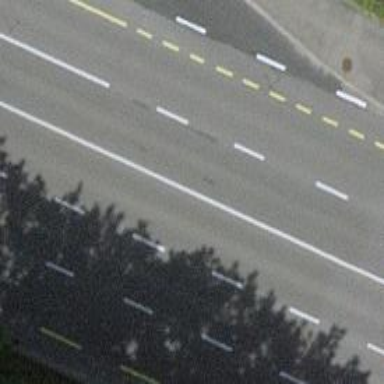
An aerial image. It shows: Secondary road with asphalt surface. There are sidewalks on both sides and cycle lane.